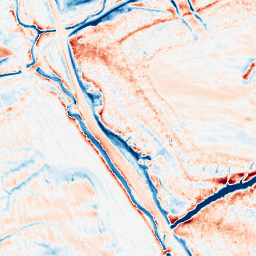
Category: classical
Decomposition family: gaussian_anisotropic
Decomposition parameters: sigma_x: 2
sigma_y: 5
Upsampling method: regularized
Upsampling parameters: scale: 4
lambda_reg: 0.01
Upsampling scale: 4